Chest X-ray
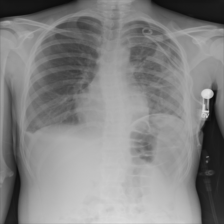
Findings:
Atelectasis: negative
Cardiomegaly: negative
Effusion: positive
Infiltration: negative
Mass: negative
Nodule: negative
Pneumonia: negative
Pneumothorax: positive
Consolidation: negative
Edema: negative
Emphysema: negative
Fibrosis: negative
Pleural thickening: negative
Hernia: negative